Question: This is an interesting error I've come across while implementing IEnumerable on a class. It appears to be similar to an "access to modified closure" issue, but I'm at a loss as to how to fix it.
Here is a simple example that demonstrates the issue:
'''
void Main()
{
var nodeCollection = new NodeCollection();
nodeCollection.MyItems = new List<string>() { "a", "b", "c" };
foreach (var node in nodeCollection)
{
node.Dump();
}
}
public class NodeCollection : IEnumerable<Node>
{
public List<string> MyItems;
public IEnumerator<Node> GetEnumerator()
{
// This isn't necessary, but it should prove that it's not an "access to modified closure" issue.
var items = MyItems;
for (var i = 0; i < 3; i++)
{
var node = new Node();
// I want the node to contains the items in MyItems.
node.Items = items;
// Plus an additional item. Note that I am adding the item to the node, NOT to MyItems.
node.Items.Add(string.Format("iteration: {0}", i));
yield return node;
}
}
IEnumerator IEnumerable.GetEnumerator()
{
return GetEnumerator();
}
}
public class Node
{
public List<string> Items;
}
'''
As you can see from the 'Dump()' statement, I'm running this in LINQPad, but the issue will present itself in any IDE.
When I run the snippet, I get the following output:

Because I am adding the item to 'Items' in the newly instantiated 'Node', I would NOT expect the item to be added to 'MyItems', but this is obviously what is occurring.
It seems that 'Items' in 'Node' is pointing to 'MyItems' in 'NodeCollection'.
Can anyone tell me:
- -
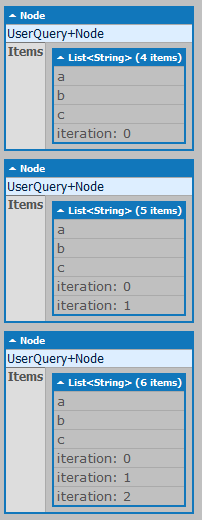
Answer: You are creating new nodes each iteration, but then setting the same 'items' instance to the 'Items' property of each node. Then you are adding the iteration string to the items instance stored in the Items collection (which is always the same instance), resulting in each subsequent node having more and more "iteration" entries. If you kept all of the nodes, you'd find that all of them have exactly the same 'Items' value.
I think the basic misunderstanding here was that you were assuming that setting the Items property of the Node ('node.Items = items;') would copy the 'items' list into the node. In fact, all it does is set node.Items to point to the already-existing list that you call 'items'.
This should give you an idea where you went wrong:
'''
// This same instance of items is being reused each time
var items = MyItems;
for (var i = 0; i < 3; i++)
{
var node = new Node();
// I want the node to contains the items in MyItems.
// Assuming node.Items is a List<String>
node.Items = new List<String>();
node.Items.AddRange(items);
node.Items.Add(string.Format("iteration: {0}", i));
yield return node;
}
'''